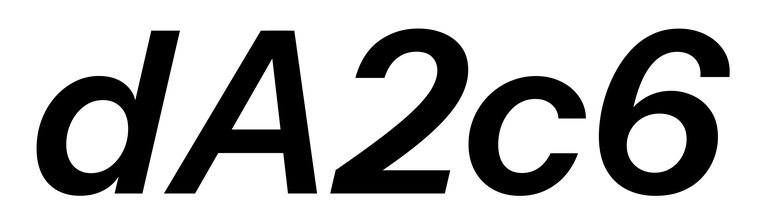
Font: InstrumentSans-Italic_SemiBold_Italic